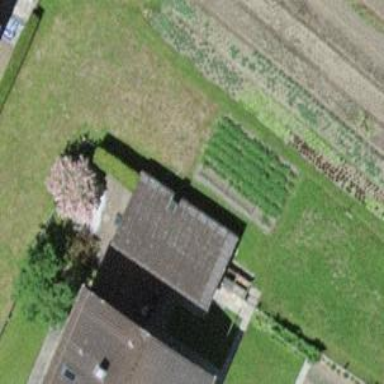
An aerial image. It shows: Shed building.